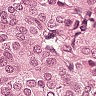
Metastatic tissue present: yes